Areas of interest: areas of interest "Jizhou Passenger Transport Terminal"
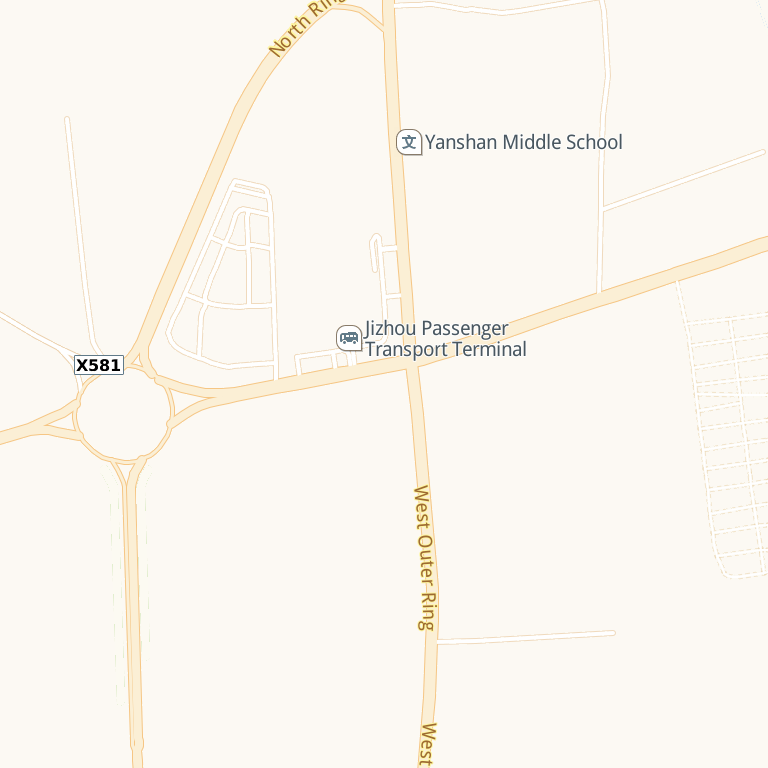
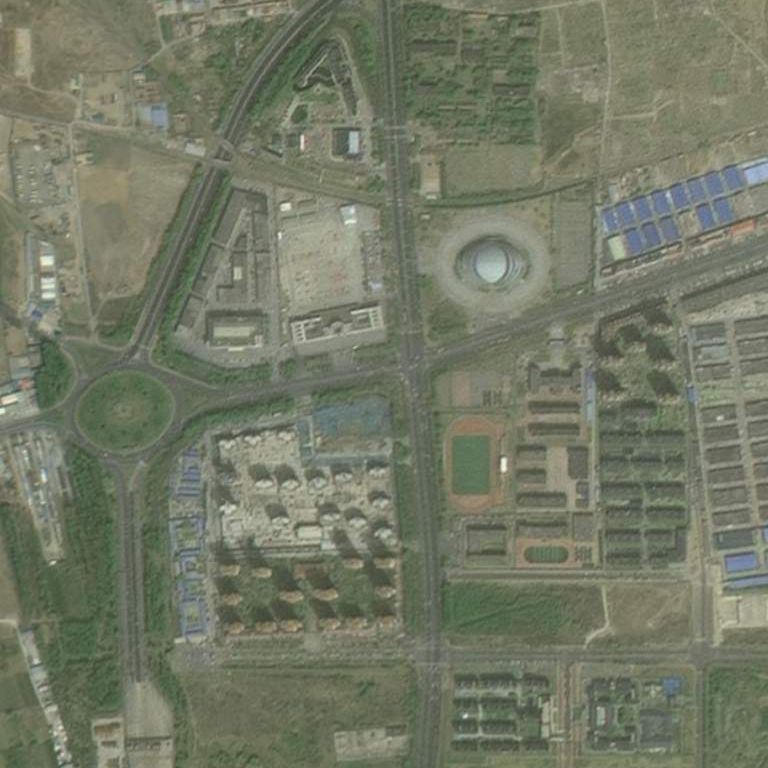